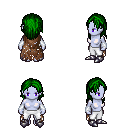
a pixel art fantasy rpg character, female body template, dark elf, purple skin, brown tattered cape, white pants, green long hairstyle, white cloth bracers, metal boots, four views (front, back, left, right), 2x2 character sprite sheet, small pixel art, hard edges, no anti-aliasing